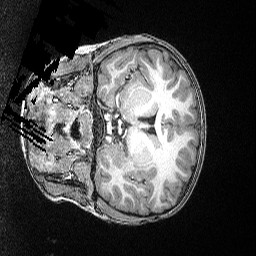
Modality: T1w
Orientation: coronal
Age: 81
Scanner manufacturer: siemens
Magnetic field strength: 3 T
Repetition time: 2.5 s
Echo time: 0.00347 s